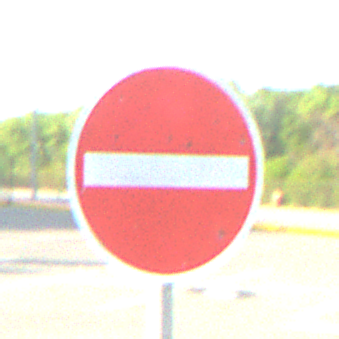
Verkehrszeichen: VerbotDerEinfahrt
Umgebung: Outdoor, Suburban
Tageszeit: MorningAfternoon
Wetter: PartlyCloudy
Licht: Natural
Jahreszeit: NotSpecified
Kontrast: HighContrast